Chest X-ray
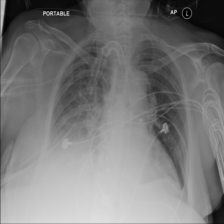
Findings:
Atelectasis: negative
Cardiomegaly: negative
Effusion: negative
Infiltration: negative
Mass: negative
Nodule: negative
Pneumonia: negative
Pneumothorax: negative
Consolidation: positive
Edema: negative
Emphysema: negative
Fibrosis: negative
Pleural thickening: negative
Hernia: negative